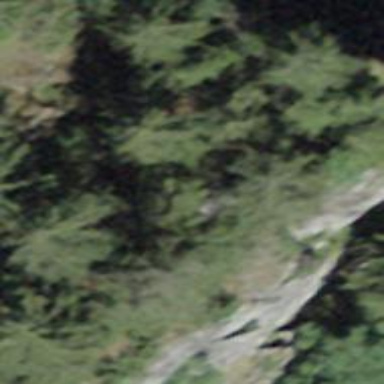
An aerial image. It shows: Natural cliff.